Question: I have question regarding facebook permissions.
I'm looking to let my website users 'Login with Facebook'. I've created an app however I want the user to explicitly agree to letting my app send them emails (see image below)

I've checked the facebook developers pages (<URL> and I can't seem to find a reference to the 'Send me email' permission that used to be available.
I can see it in the REST API documentation which has been deprecated but can't find it in the current documentation.
Any help on which permission to use would be much appreciated.
Thanks!
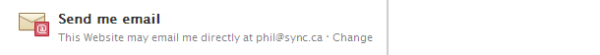
Answer: If you're setting up the permissions dialog via the <URL> when configuring the User and Friends Permissions section.
If you are using the sdk to prompt a permissions dialog, just add 'email' to the comma separated list.